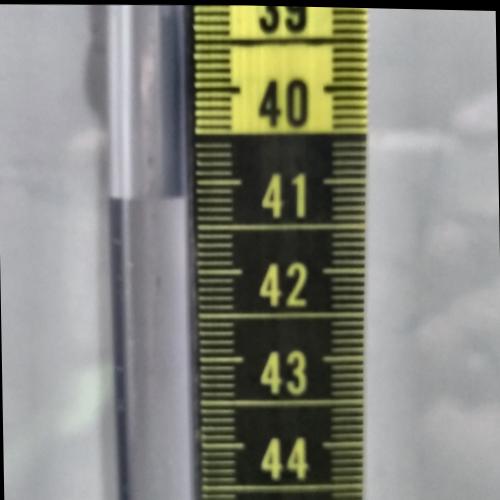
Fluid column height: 41.2 cm